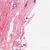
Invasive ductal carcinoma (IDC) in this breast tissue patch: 0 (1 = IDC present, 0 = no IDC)